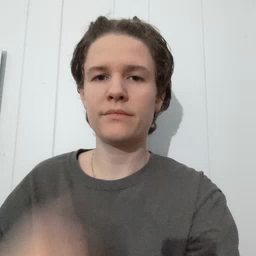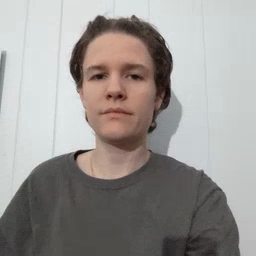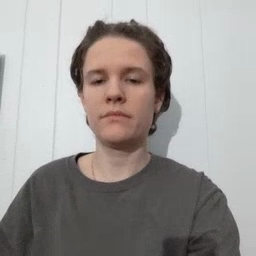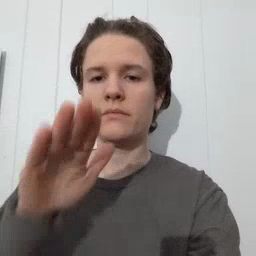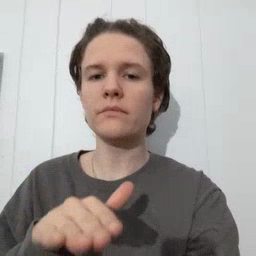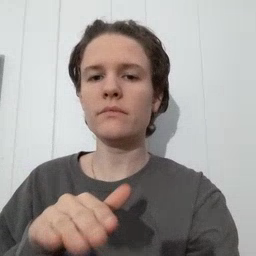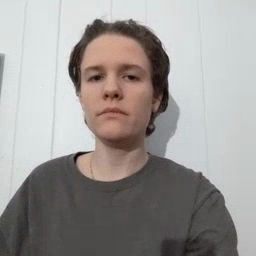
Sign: on